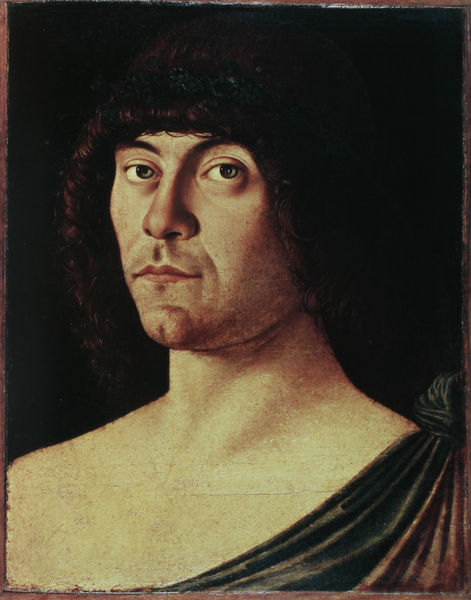
Titel: Bildnis eines Dichters
Künstler: Giovanni Bellini
Standort: Mailand
Institution: Pinacoteca del Castello Sforzesco
Schlagwörter: blau, dunkel, gemälde, gott, haut, mann, nackt, schatten, umhang, weiß, grün, ausschnitt, braun, frisur, haar, hell, hintergrund, kleid, licht, mund, nase, profil, schwarz, stirn, blick, rot, tuch, beige, hochformat, malerei, bart, jung, augen, falten, gesicht, haarschmuck, kleidung, knoten, mensch, rahmen, rembrandt, bildnis, hals, niederlande, portrait, porträt, schauen, öl, gewand, haare, stehend, person, augenbrauen, frontal, kinn, lippen, locken, schulter, schultern, pony, helldunkel, perücke, wangen, wellen, modell, italien, violett, nacken, rand, wein, ernst, grübchen, streng, brauen, büste, pupillen, dunkelrot, mimik, dreiviertelansicht, dreiviertelprofil, drapierung, fallen, antike, knabe, mundwinkel, dreiviertel, augenringe, haarkranz, kranz, lorbeer, lorbeerkranz, stoppeln, rom, römer, jüngling, kehle, iris, portät, halbporträt, mantegna, dreiviertelporträt, antik, bacchus, toga, stark, mittelalter, gebunden, licht schatten, adelig, patrizier, dürer, jünger, leigen, tunika, grieche, sieger, hell dunkel kontrast, augenblick, kerbe, medici, faltung, raffael, unrasiert, dunkeö, pagenschnitt, augapfel, page, dreiviertelportrait, gewandung, portröt, energisch, bartstoppel, cinquecento, dreitagebart, große augen, nasenlinie, quattrocento, fixieren, nknoten, haarscmuck